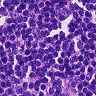
Metastatic tissue present: no